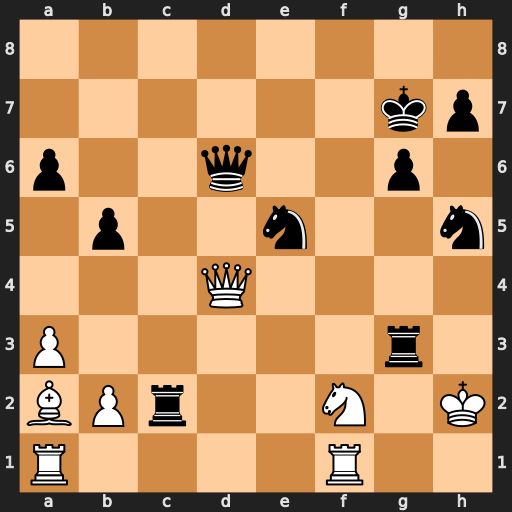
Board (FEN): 8/6kp/p2q2p1/1p2n2n/3Q4/P5r1/BPr2N1K/R4R2
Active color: w
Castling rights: -
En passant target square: -
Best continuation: Qxd6 Ng4+ Kh1 Nxf2+ Rxf2